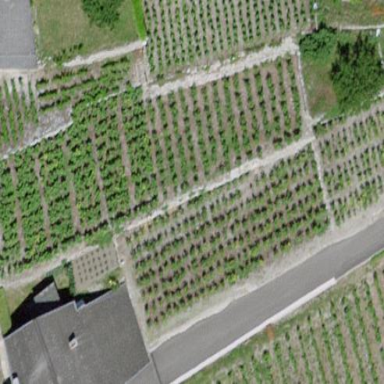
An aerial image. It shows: Vineyard with grape crops.